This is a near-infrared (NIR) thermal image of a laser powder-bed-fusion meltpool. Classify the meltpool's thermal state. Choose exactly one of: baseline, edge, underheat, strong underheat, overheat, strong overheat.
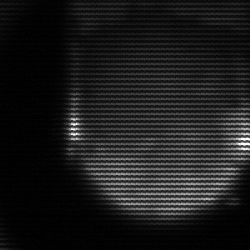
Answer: edge